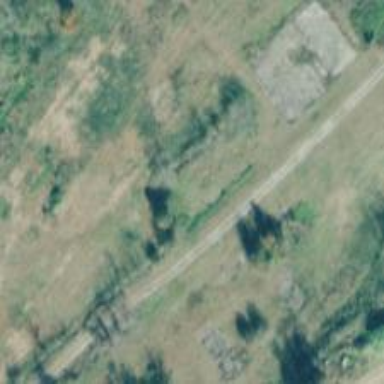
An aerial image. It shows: Abandoned spur railway.